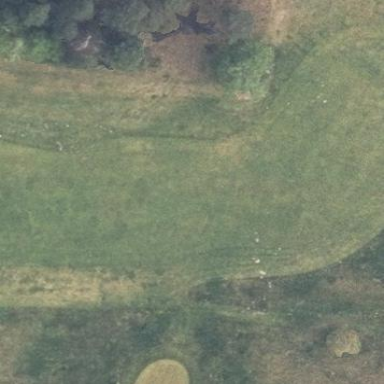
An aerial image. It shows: Golf fairway in the image.